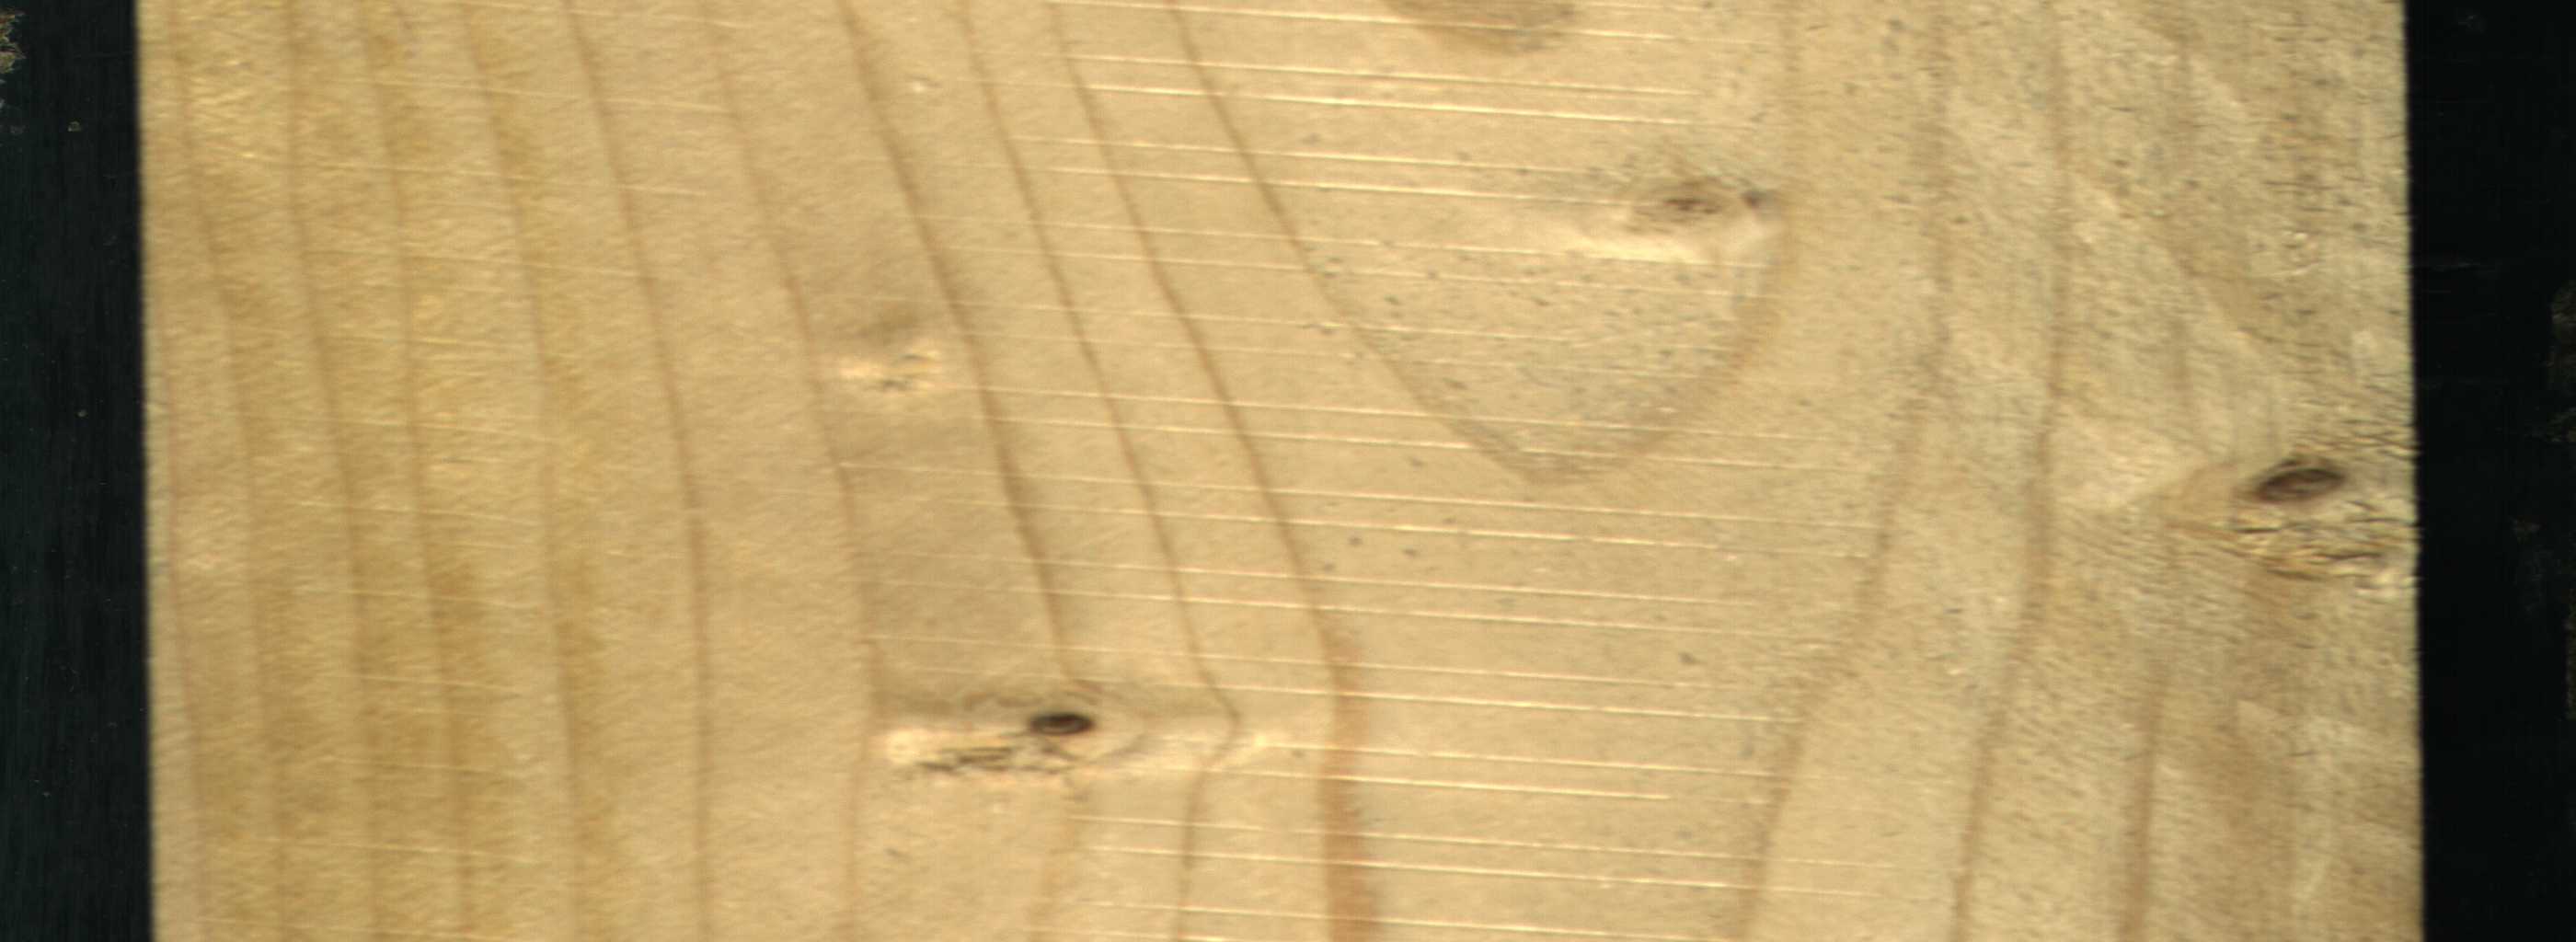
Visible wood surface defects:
Live_Knot
Live_Knot